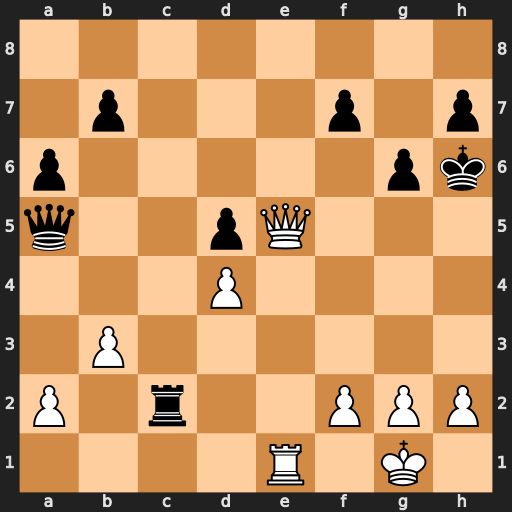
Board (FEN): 8/1p3p1p/p5pk/q2pQ3/3P4/1P6/P1r2PPP/4R1K1
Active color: w
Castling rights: -
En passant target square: -
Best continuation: Qf4+ Kg7 Re7 Rc1+ Qxc1